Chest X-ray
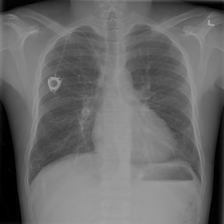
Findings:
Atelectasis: negative
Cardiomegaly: negative
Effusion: negative
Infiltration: negative
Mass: negative
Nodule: negative
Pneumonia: negative
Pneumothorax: negative
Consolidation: negative
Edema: negative
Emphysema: negative
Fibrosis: negative
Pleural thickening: negative
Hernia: negative